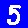
Digit: 5